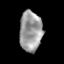
Tissue: prostate
Cell type: T cells
Senescence score: 0.3337
Nuclear area (px): 890
Mean DAPI intensity: 155.374